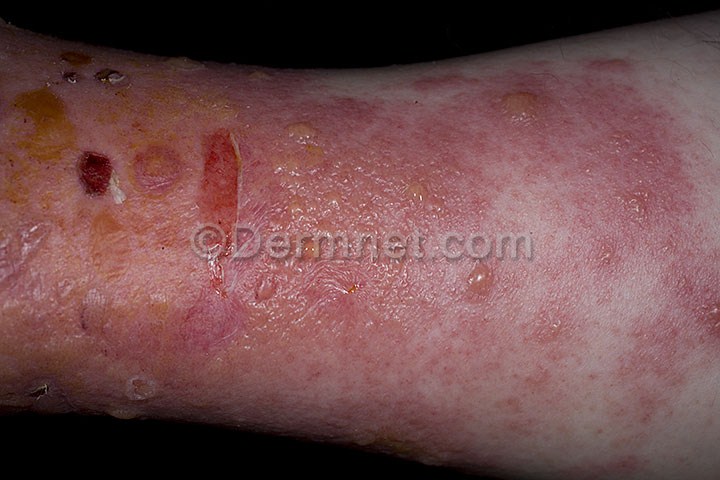
Disease: Poison Ivy Photos and other Contact Dermatitis